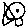
Label: fish